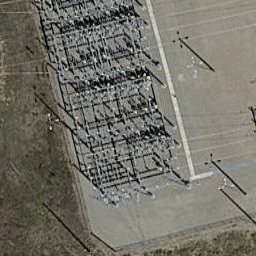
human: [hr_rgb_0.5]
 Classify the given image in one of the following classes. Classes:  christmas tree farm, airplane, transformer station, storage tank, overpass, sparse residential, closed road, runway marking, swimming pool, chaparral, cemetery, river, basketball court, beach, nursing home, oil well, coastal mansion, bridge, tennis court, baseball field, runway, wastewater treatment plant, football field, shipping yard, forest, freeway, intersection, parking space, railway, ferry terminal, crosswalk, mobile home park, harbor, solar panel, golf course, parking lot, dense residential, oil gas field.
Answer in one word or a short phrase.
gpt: transformer station